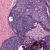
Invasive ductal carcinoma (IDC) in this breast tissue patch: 0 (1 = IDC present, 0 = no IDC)